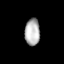
Tissue: lung
Cell type: Epithelial cells
Senescence score: 0.2355
Nuclear area (px): 399
Mean DAPI intensity: 176.947